Field crop: maize
Growth stage: 2
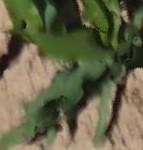
Species: maize